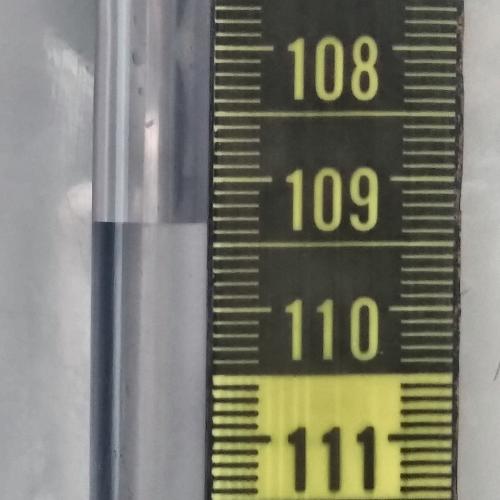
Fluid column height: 109.3 cm